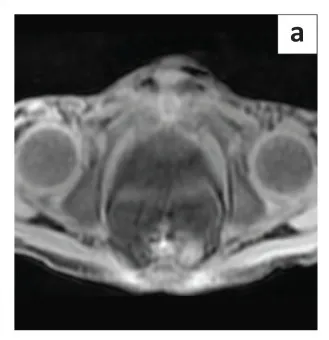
Case 2. Axial pre-contrast T1-weighted image of the pelvis.
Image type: radiology (mri)